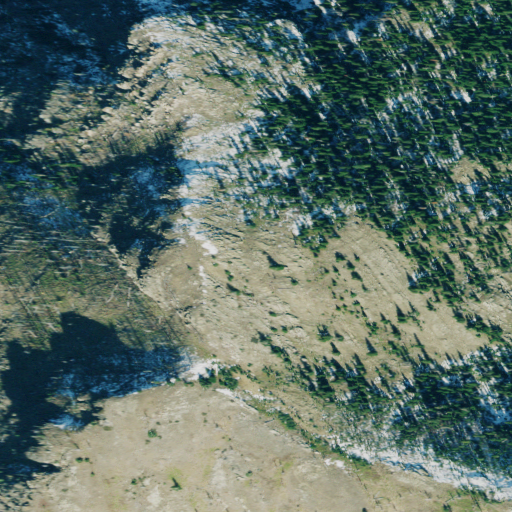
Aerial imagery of mountain in Montana named Pulpit Mountain containing shrub and evergreen forest